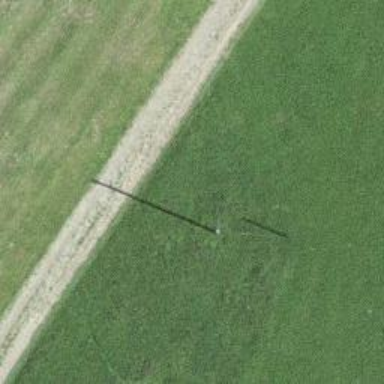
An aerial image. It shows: Utility pole in the area.